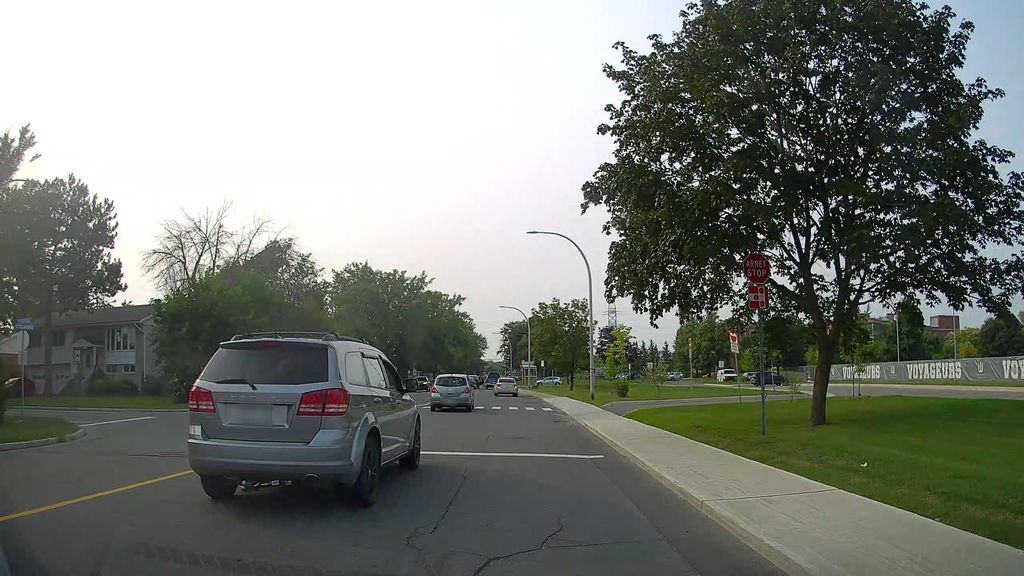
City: montreal